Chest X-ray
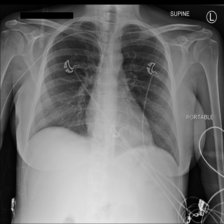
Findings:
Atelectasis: negative
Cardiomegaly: negative
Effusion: negative
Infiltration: positive
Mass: negative
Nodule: negative
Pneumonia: negative
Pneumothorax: negative
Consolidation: negative
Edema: negative
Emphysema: negative
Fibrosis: negative
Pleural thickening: negative
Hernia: negative